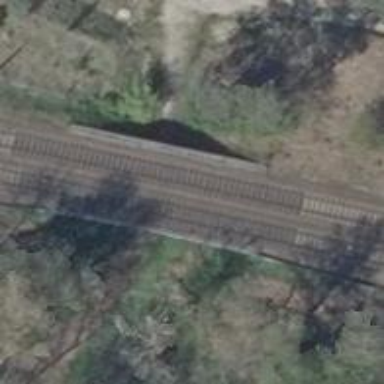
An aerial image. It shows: Railway bridge with electrified contact lines.